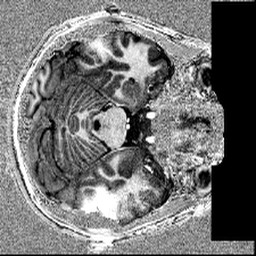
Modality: T1w
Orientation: axial
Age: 25
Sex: male